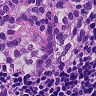
Metastatic tissue present: yes